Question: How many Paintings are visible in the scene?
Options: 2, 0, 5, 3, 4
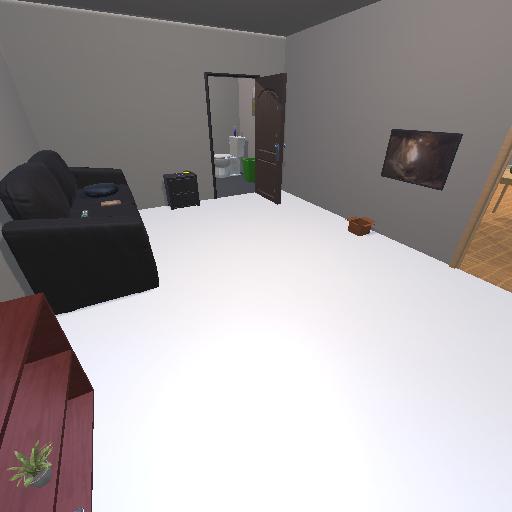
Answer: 2